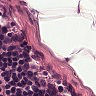
Metastatic tissue present: no